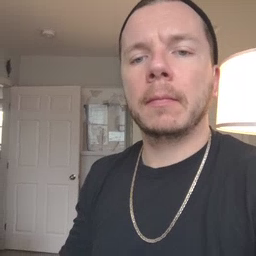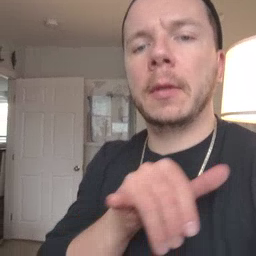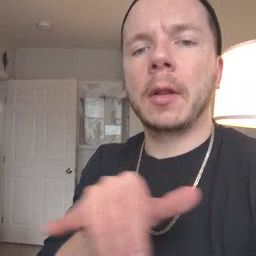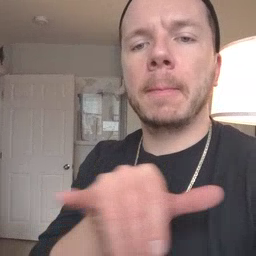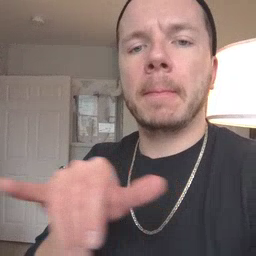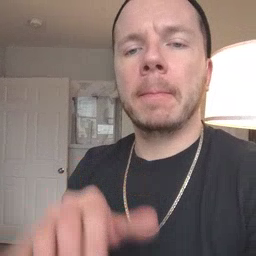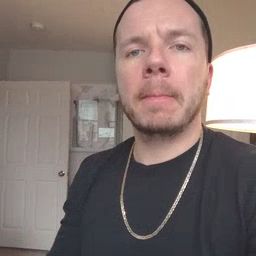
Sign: same